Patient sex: M
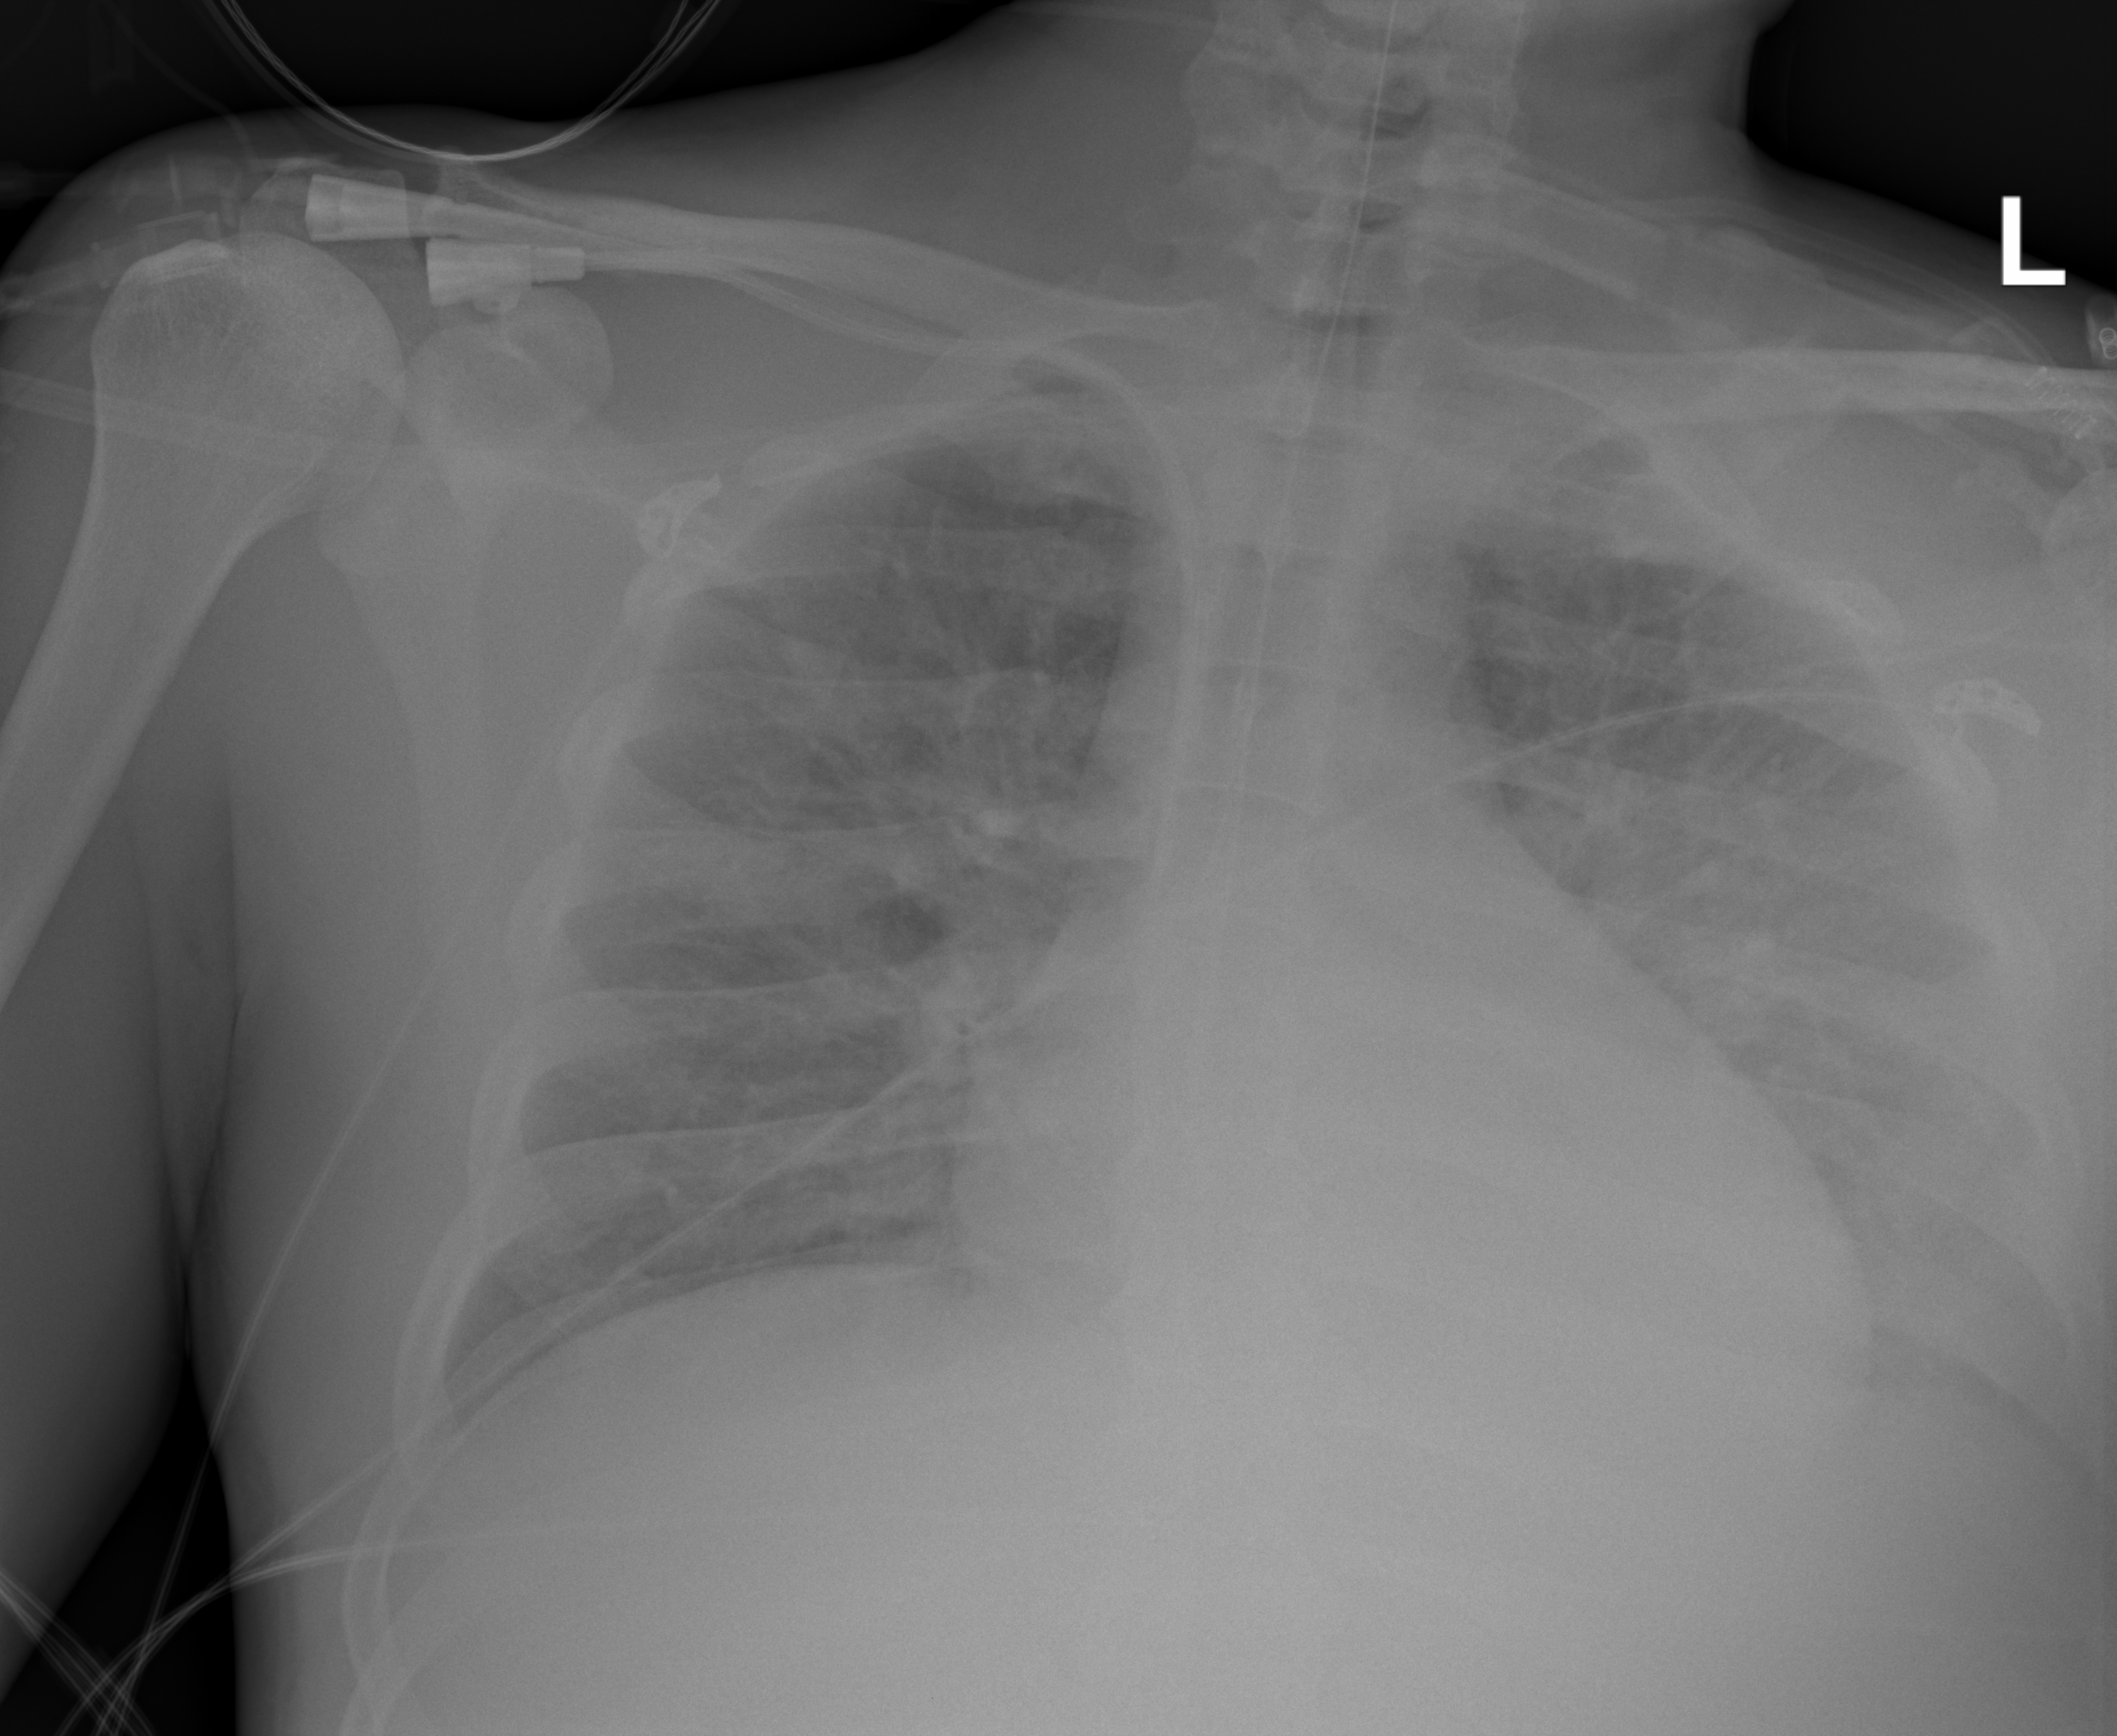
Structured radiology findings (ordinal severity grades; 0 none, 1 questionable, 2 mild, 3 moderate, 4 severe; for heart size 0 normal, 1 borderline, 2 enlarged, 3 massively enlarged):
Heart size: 2
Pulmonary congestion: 0
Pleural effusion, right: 0
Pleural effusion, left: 2
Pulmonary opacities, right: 1
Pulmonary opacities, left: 2
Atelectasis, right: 0
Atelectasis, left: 2